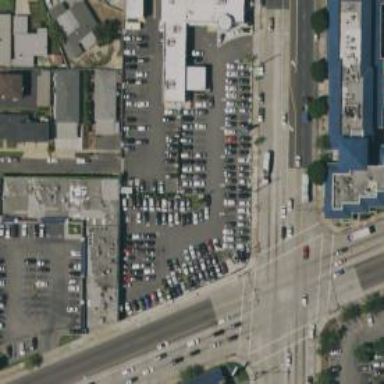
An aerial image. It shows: Building used for car shop.